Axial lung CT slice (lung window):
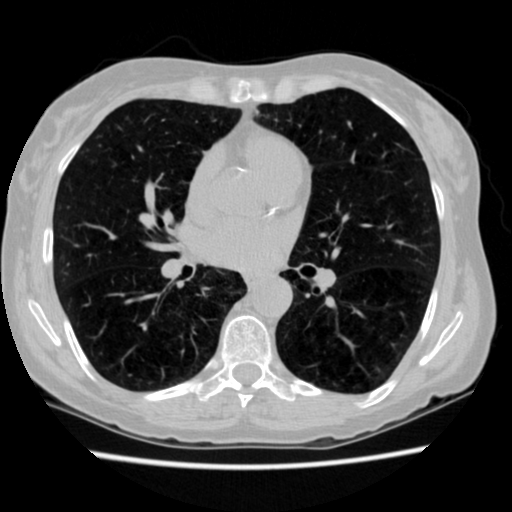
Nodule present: no